Question: Help me by telling why grid area is not working perfectly. I have used it on nav, main and contents too but output is unexpected (attached below). all the elements get arranged below footer and elements are not on there place.
Please help me ......I am a nw coder and learning web development online
'''
.layout {
display: grid;
grid-template-columns: 1fr 1fr 1fr 1fr;
grid-template-rows: 0.2fr 1.5fr 0.8fr;
grid-template-areas: "nav nav nav nav" "sidebar main main main" "sidebar content1 content2" "sidebar footer footer footer";
}
footer {
grid-area: footer;
background: aqua;
}
nav {
grid-area: nav;
background: rgb(208, 212, 212);
}
main {
grid-area: main;
background: rgb(255, 0, 0);
}
#sidebar {
grid-area: side;
background: rgb(238, 255, 0);
}
#content1 {
grid-area: content1;
background: rgb(81, 255, 0);
}
#content2 {
grid-area: content2;
background: rgb(255, 0, 255);
}
'''
'''
<div class="layout">
<nav id="navbar">Home About us contact us</nav>
<main>Main</main>
<div id="sidebar">Sidebar</div>
<div id="content1">Content 1</div>
<div id="content2">Content2</div>
<footer>Footer</footer>
</div>
'''

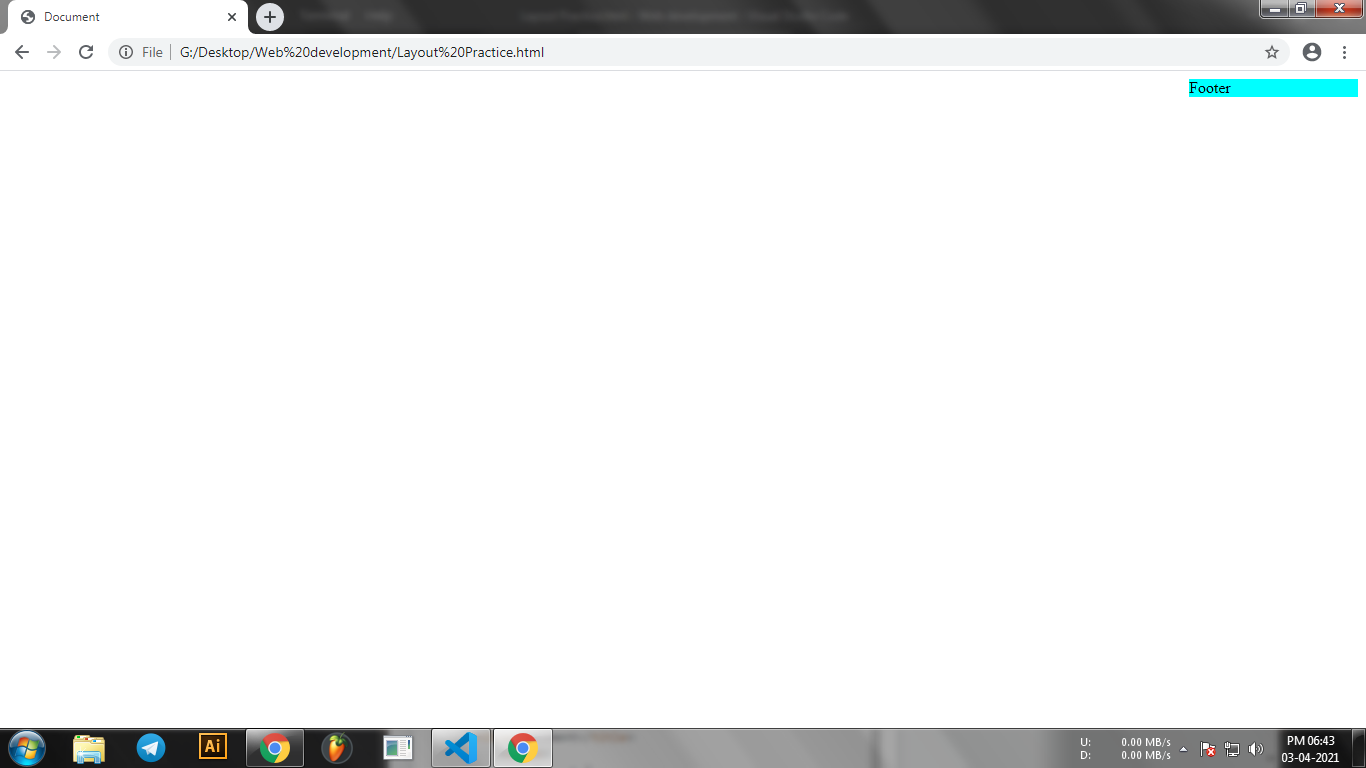
Answer: In addition to <URL>'s answer,
1. You have to add the grid-template attribute to the layout in css.
2. You have specified 3 rows in grid-template-rows attribute, but included 4 rows in grid-template-areas.
3. (From Pawan's answer) You defined 4 columns but in grid templates areas you used three sidebar content1 content2. You can add a period (.), if you want to ignore a column, e.g. sidebar . content1 content2.
4. (From Pawan's answer) You have wrong grid-area for sidebar. Just change to grid-area: sidebar; in #sidebar.
A working solution (JS Fiddle Link): <URL>